Interaction volume radius: 10 \u00c5
Interaction volume height: 15 \u00c5
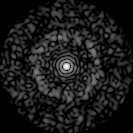
Disorder parameter: 0.8208